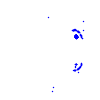
Particle: electron